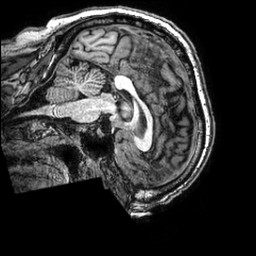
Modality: T1w
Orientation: sagittal
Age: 58
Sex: male
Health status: healthy